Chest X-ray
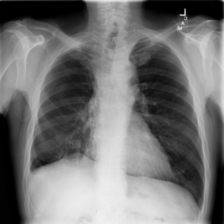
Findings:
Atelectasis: negative
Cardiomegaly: negative
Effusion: negative
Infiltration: negative
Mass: negative
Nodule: negative
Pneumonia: negative
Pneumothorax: negative
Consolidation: negative
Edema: negative
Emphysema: negative
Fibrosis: negative
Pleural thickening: negative
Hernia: negative